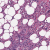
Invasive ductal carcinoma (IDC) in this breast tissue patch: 1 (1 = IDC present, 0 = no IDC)